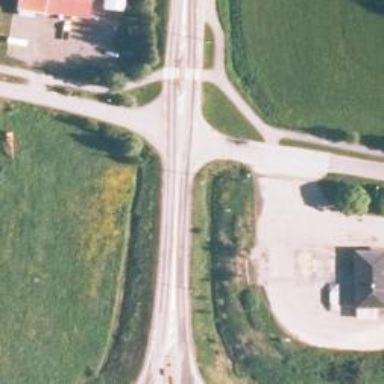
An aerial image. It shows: Road with "give way" sign.